Question: I want to create a background of repeating images and over it add a gradient from white to transparent. So, it should start as full white at the top of the view then end like completely transparent at the bottom, where the background images is completely seen.
My code:
'''
<?xml version="1.0" encoding="utf-8"?>
<layer-list xmlns:android="http://schemas.android.com/apk/res/android" >
<item>
<bitmap
android:dither="true"
android:src="@drawable/bg"
android:tileMode="repeat" >
</bitmap>
</item>
<item>
<shape>
<gradient
android:angle="90"
android:endColor="#ffffffff"
android:startColor="#<PHONE>" />
</shape>
</item>
'''
The problem is that I don't get a gradient from white () to transparent but a gray one to transparent. With a color picker I get the code of the and it is #dfdfdf.
Why is this going wrong? Thanks!
ScreenShoot:
I use this background in a style:
'''
<resources>
<style name="Theme.NoBackground" parent="android:Theme">
<item name="android:windowBackground">@drawable/background</item>"
</style>
</resources>
'''
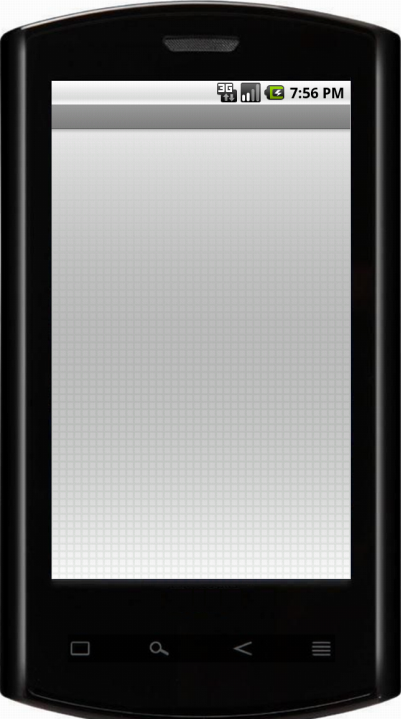
Answer: Your gradient runs from transparent black to opaque white.
Don't you need this?
'''
android:endColor="#ffffffff"
android:startColor="#00ffffff" />
'''